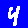
Digit: 4